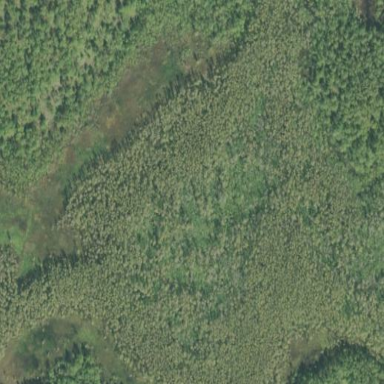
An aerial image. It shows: Swampy wetland area.